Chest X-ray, AP view. Patient: 66 years old, sex M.
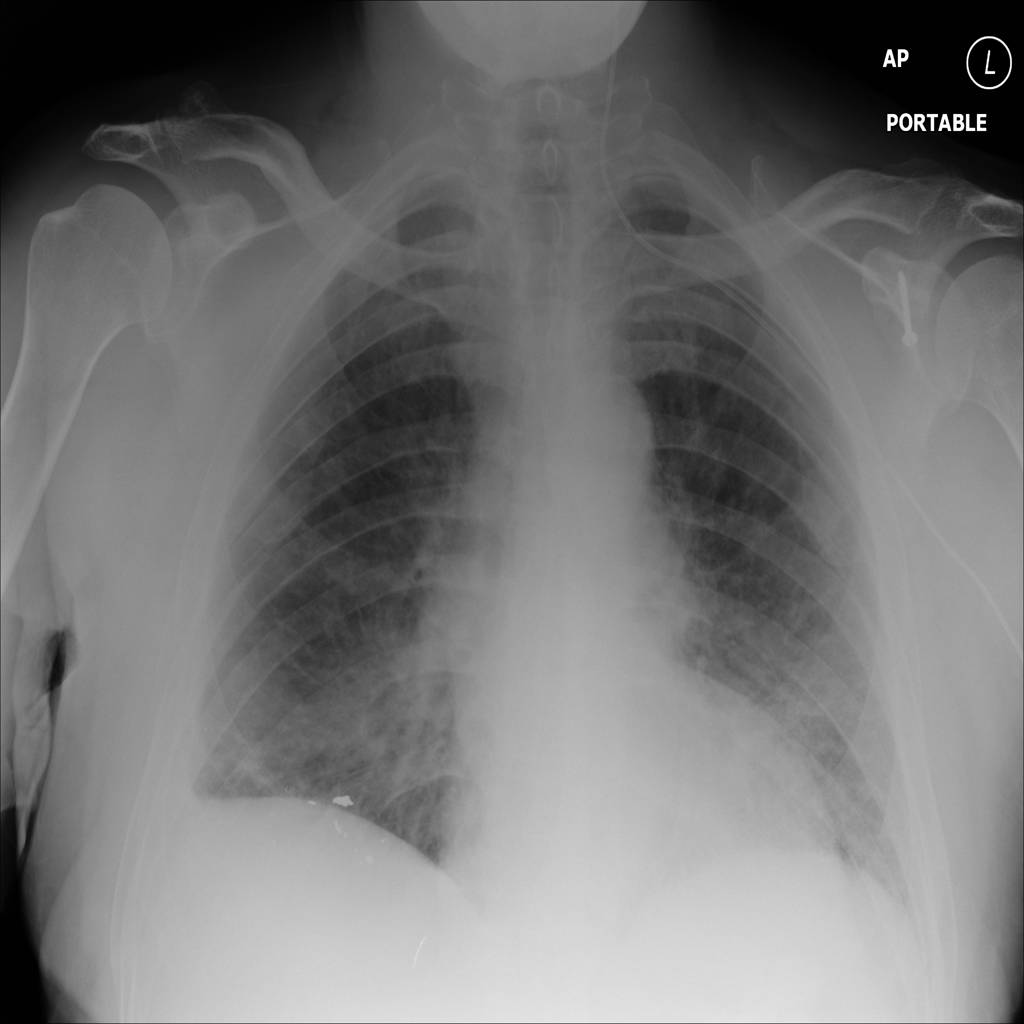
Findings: Infiltration